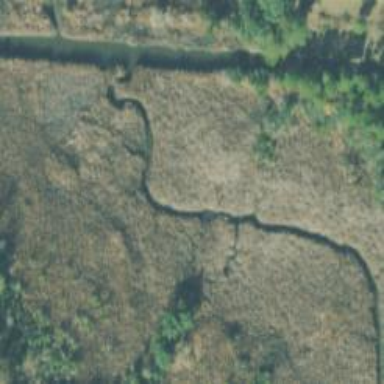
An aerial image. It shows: Tidal channel flowing through the area.